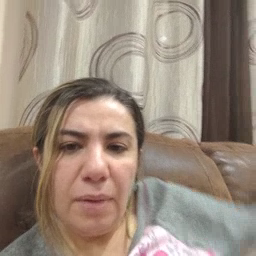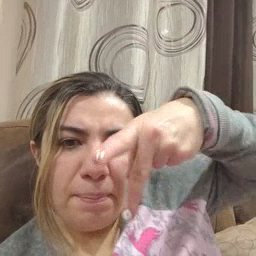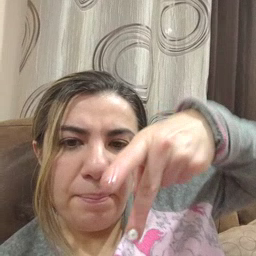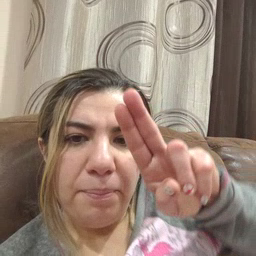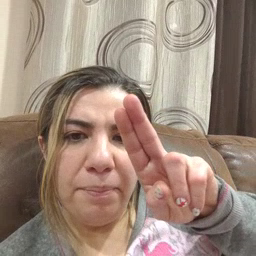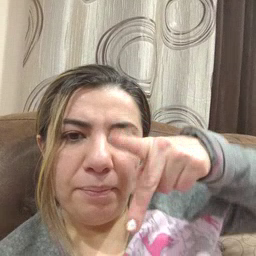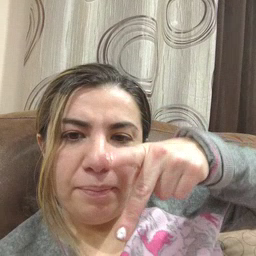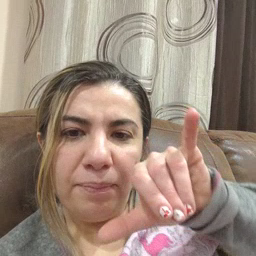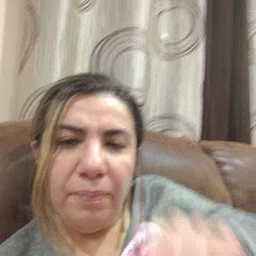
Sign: puppy